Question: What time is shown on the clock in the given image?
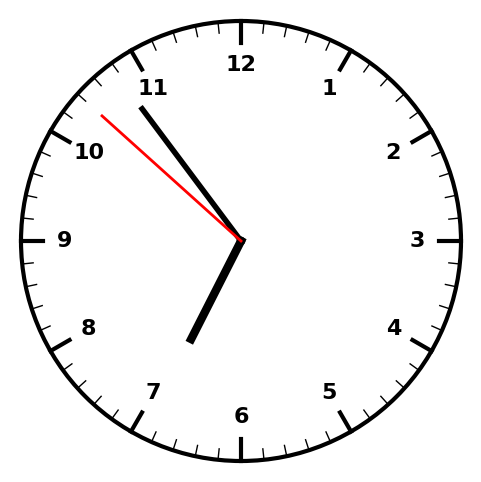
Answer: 06:53:52